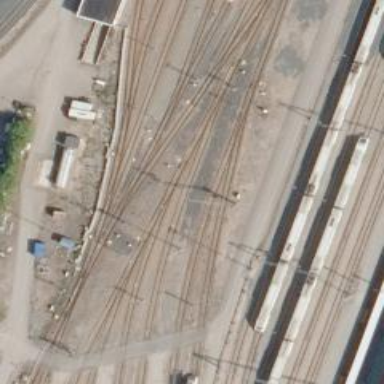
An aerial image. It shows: Rail yard with electrified contact lines for the trains.